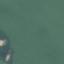
Label: SeaLake